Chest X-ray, PA view. Patient: 37 years old, sex F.
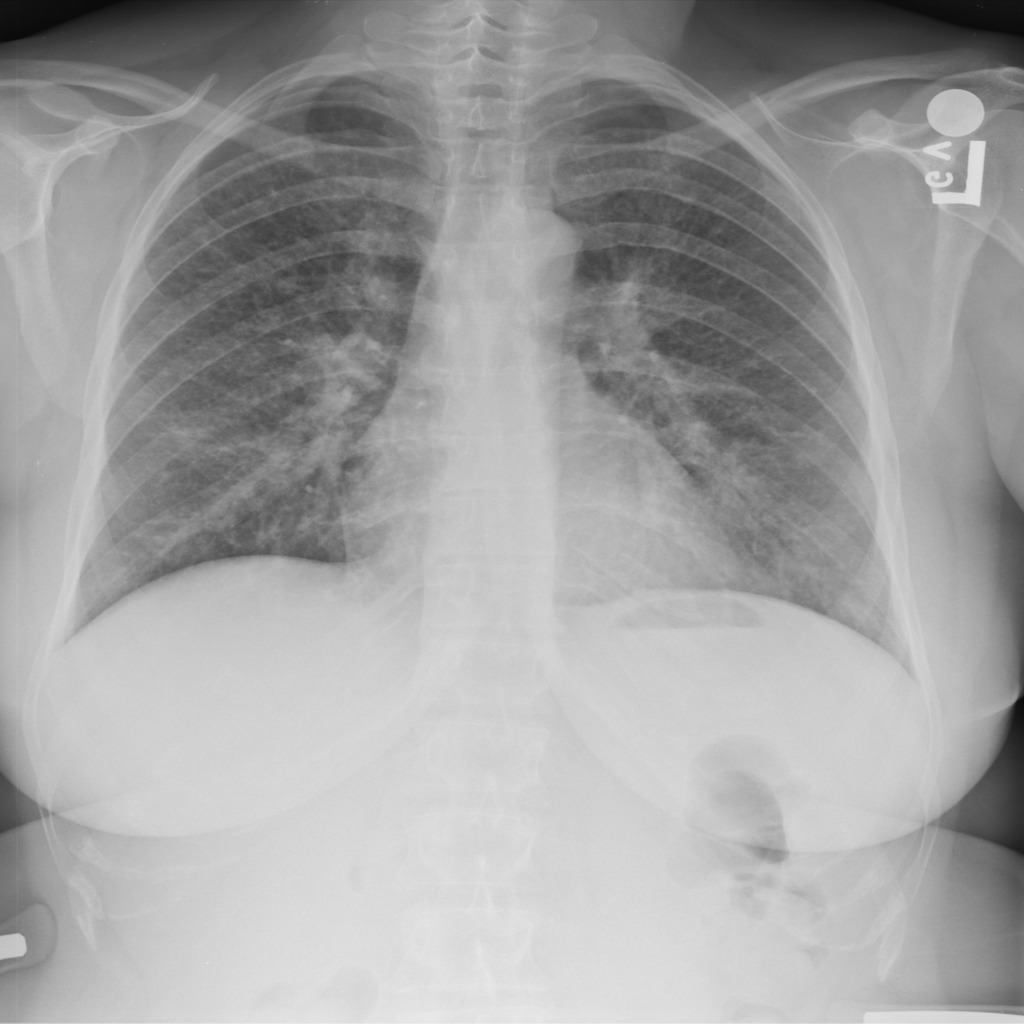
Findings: No Finding